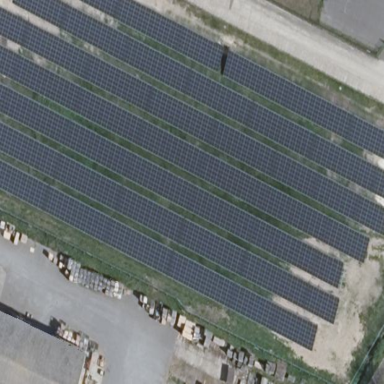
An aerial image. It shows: Solar power plant surrounded by fence.